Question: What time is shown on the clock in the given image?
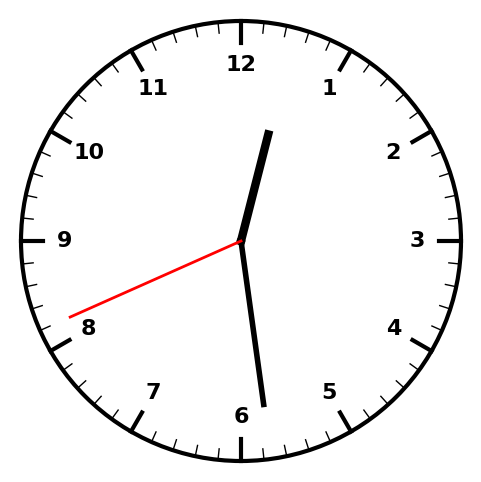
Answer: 12:28:41